Question:
how to set the buttons as in the above figure. In ios its been called as breadcrumb style.
I tried placing the buttons in relative layout with one button in middle and other two at both sides but still there is a gap between all buttons and in different devices it looks very horrible.
Following is my xml file:
'''
<RelativeLayout
android:id="@+id/TBtnLayout"
android:layout_height="wrap_content"
android:layout_width="fill_parent"
android:background="@drawable/title_bar">
<ImageButton
android:contentDescription="@string/btn_desc"
android:id="@+id/left_btn"
android:layout_width="wrap_content"
android:layout_height="wrap_content"
android:layout_centerVertical="true"
android:layout_toLeftOf="@+id/center_btn"
android:background="@drawable/s_unsel_btn">
</ImageButton>
<ImageButton
android:contentDescription="@string/btn_desc"
android:id="@+id/center_btn"
android:layout_height="wrap_content"
android:layout_width="wrap_content"
android:layout_centerVertical="true"
android:layout_centerInParent="true"
android:background="@drawable/c_unsel_btn">
</ImageButton>
<ImageButton
android:contentDescription="@string/btn_desc"
android:id="@+id/right_btn"
android:layout_width="wrap_content"
android:layout_height="wrap_content"
android:layout_centerVertical="true"
android:layout_toRightOf="@+id/center_btn"
android:background="@drawable/t_sel_btn">
</ImageButton>
</RelativeLayout>
'''
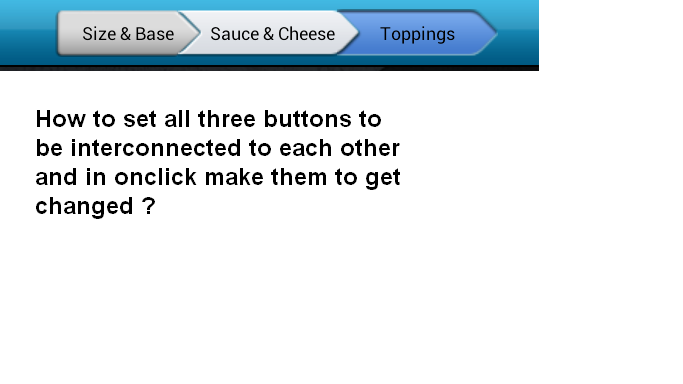
Answer: Have you tried using a negative margin? something like:
'''
<RelativeLayout
android:id="@+id/TBtnLayout"
android:layout_height="wrap_content"
android:layout_width="fill_parent"
android:background="@drawable/title_bar">
<ImageButton
android:contentDescription="@string/btn_desc"
android:id="@+id/left_btn"
android:layout_width="wrap_content"
android:layout_height="wrap_content"
android:layout_centerVertical="true"
android:layout_marginRight="-10dip"
android:layout_toLeftOf="@+id/center_btn"
android:background="@drawable/s_unsel_btn">
</ImageButton>
<ImageButton
android:contentDescription="@string/btn_desc"
android:id="@+id/center_btn"
android:layout_height="wrap_content"
android:layout_width="wrap_content"
android:layout_centerVertical="true"
android:layout_centerInParent="true"
android:background="@drawable/c_unsel_btn">
</ImageButton>
<ImageButton
android:contentDescription="@string/btn_desc"
android:id="@+id/right_btn"
android:layout_width="wrap_content"
android:layout_height="wrap_content"
android:layout_centerVertical="true"
android:layout_marginLeft="-10dip"
android:layout_toRightOf="@+id/center_btn"
android:background="@drawable/t_sel_btn">
</ImageButton>
</RelativeLayout>
'''
You can play with the values till it suits you.